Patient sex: M
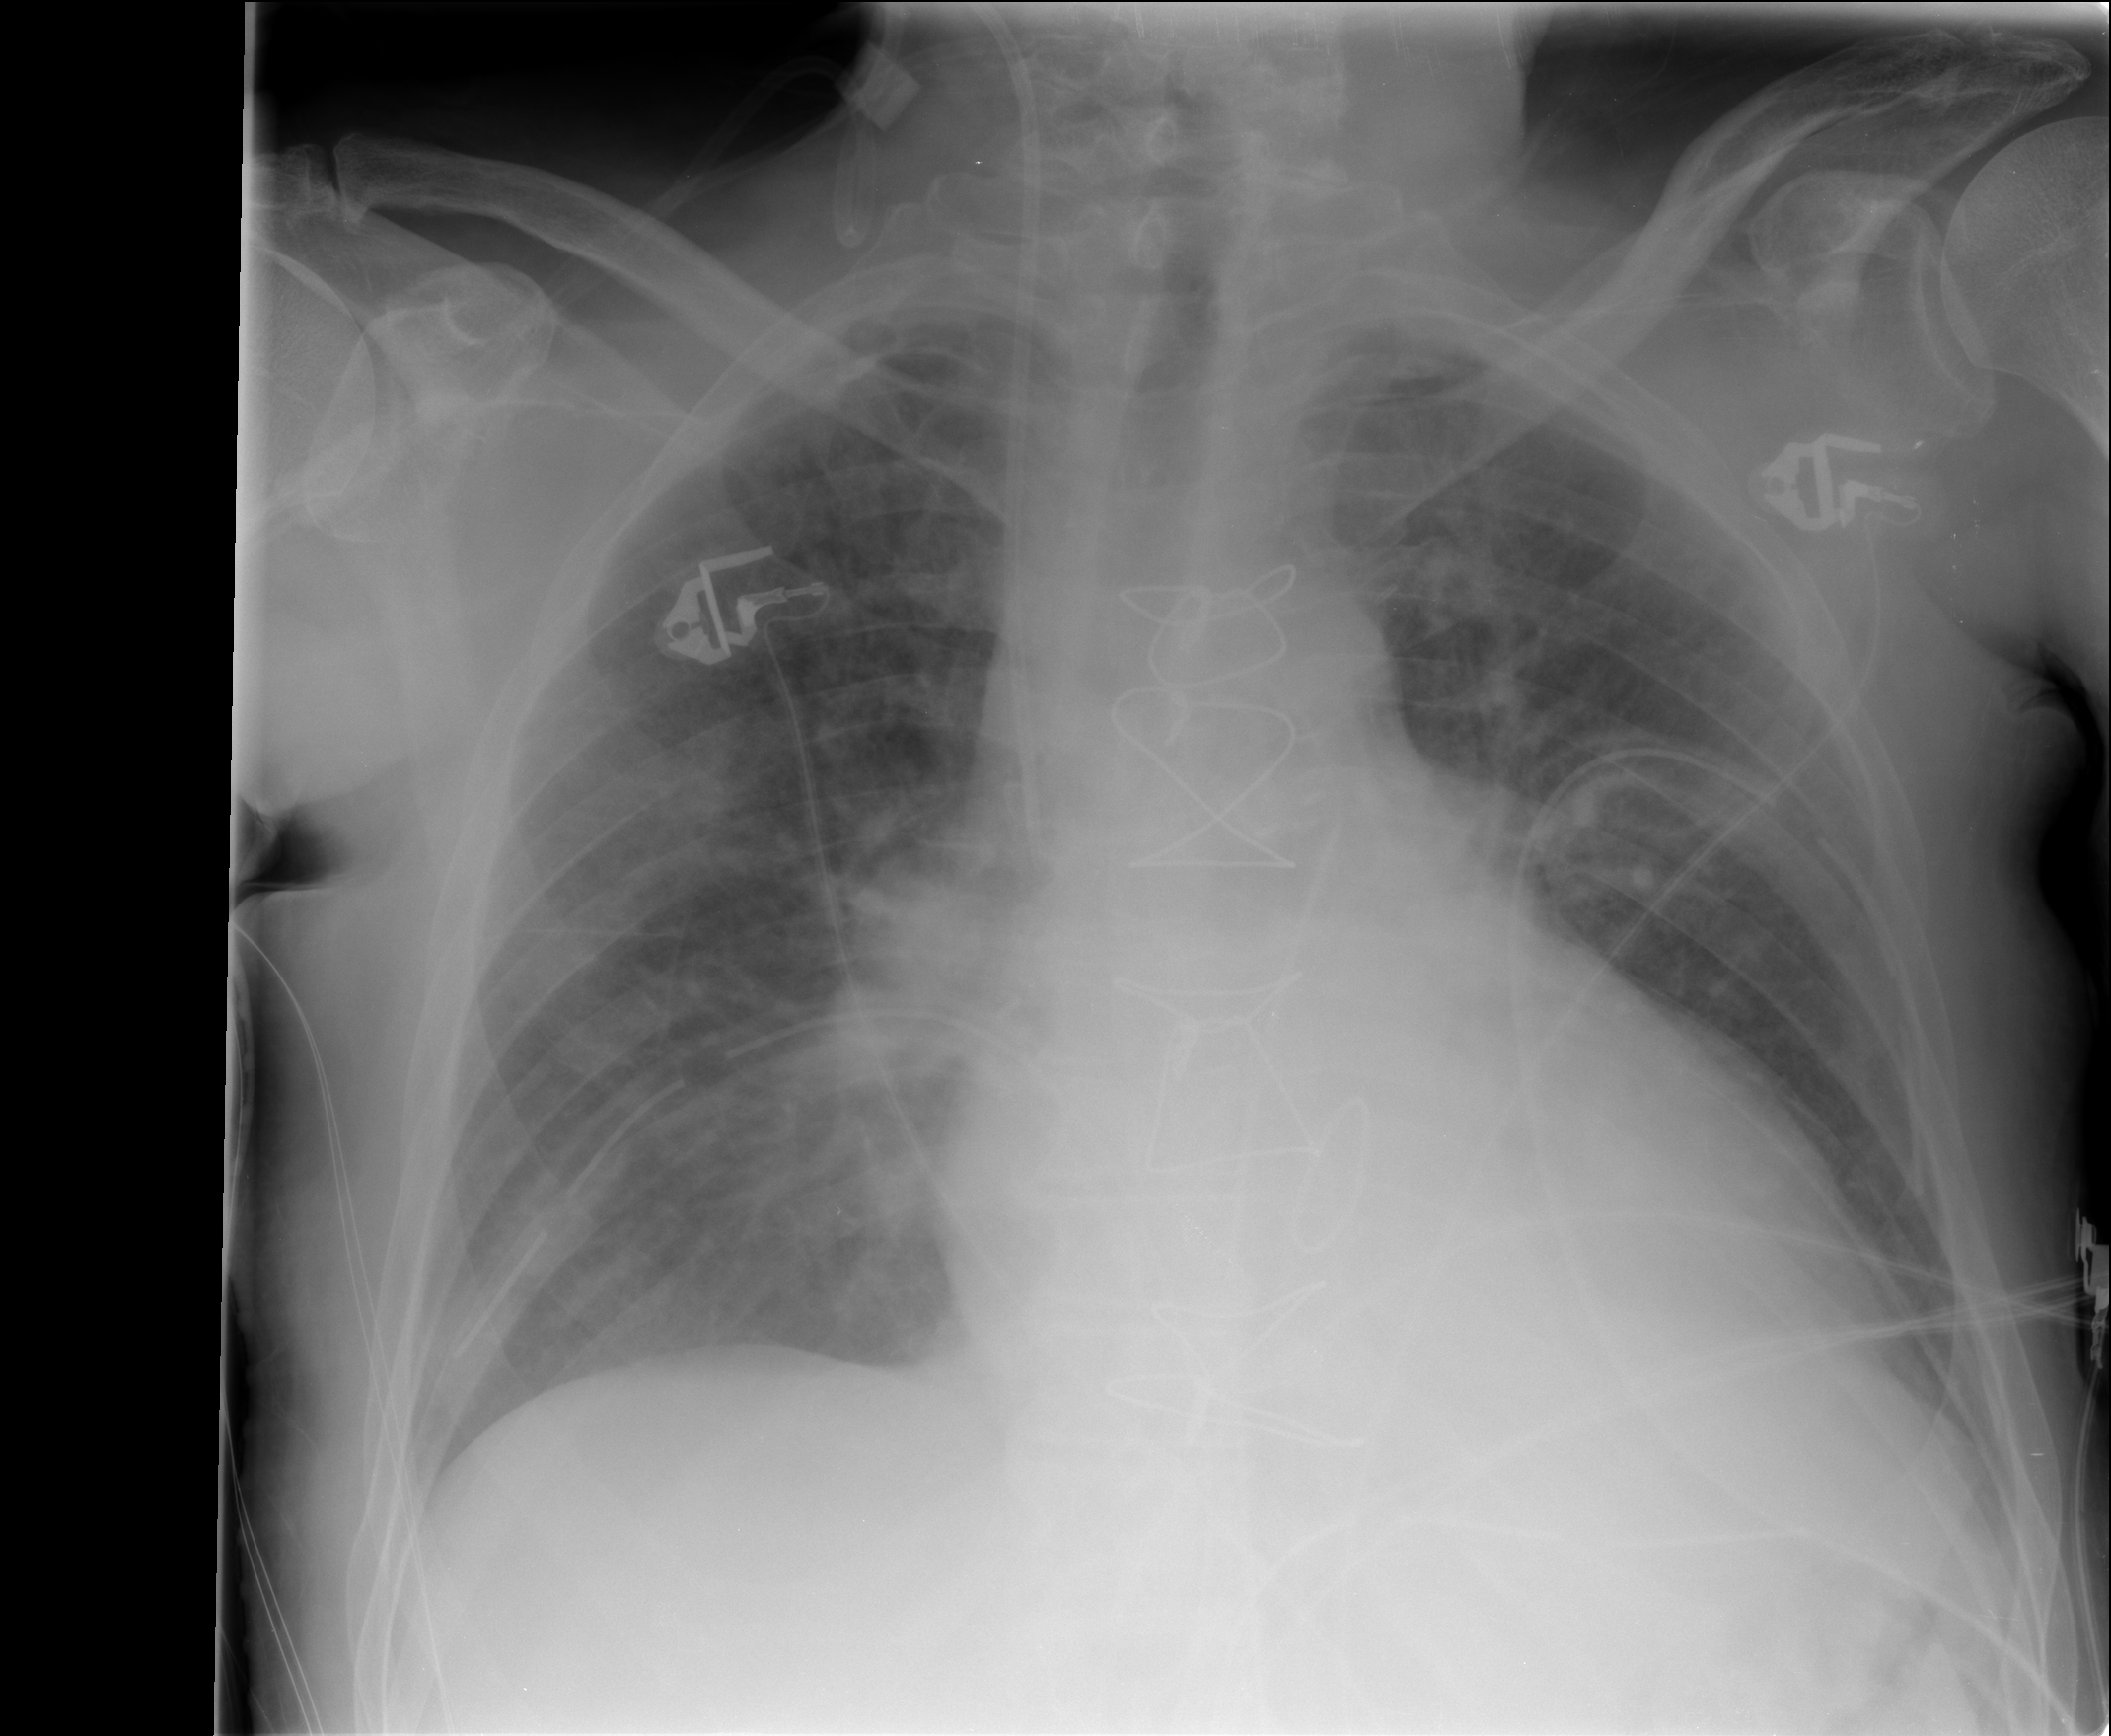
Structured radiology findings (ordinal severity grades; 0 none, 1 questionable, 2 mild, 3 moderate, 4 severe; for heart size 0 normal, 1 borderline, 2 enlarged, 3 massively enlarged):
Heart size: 2
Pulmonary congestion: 2
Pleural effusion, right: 0
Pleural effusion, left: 1
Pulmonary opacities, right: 1
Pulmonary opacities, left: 1
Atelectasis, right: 1
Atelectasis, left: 1